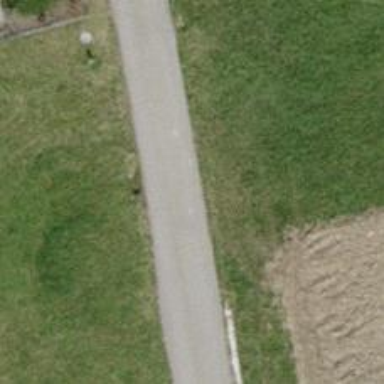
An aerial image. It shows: Paved track with grade 1 tracktype.